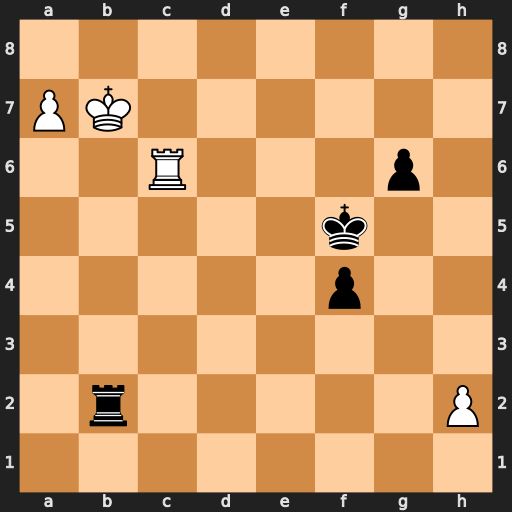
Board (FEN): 8/PK6/2R3p1/5k2/5p2/8/1r5P/8
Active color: w
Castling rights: -
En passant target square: -
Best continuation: Rb6 Ra2 Ra6